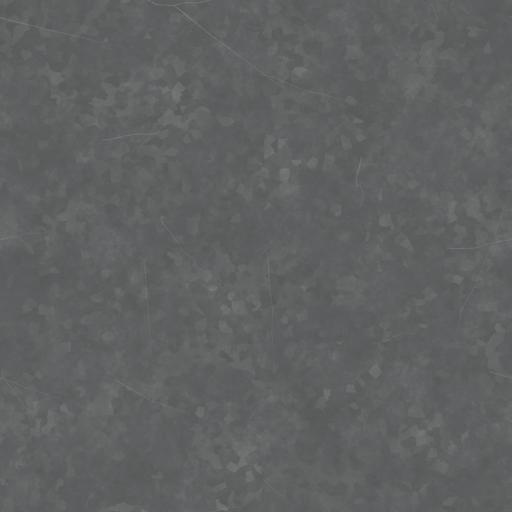
Tags: metal scratched steel